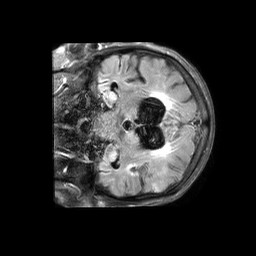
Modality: FLAIR
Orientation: coronal
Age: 72
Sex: male
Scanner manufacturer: philips
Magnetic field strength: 3 T
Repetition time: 11 s
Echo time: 0.12 s